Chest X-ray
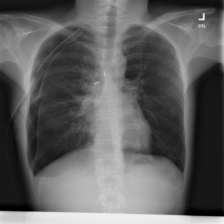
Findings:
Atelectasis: negative
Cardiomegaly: negative
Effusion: negative
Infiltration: negative
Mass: negative
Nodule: negative
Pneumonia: negative
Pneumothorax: positive
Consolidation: negative
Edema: negative
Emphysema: negative
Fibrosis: negative
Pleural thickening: negative
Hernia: negative